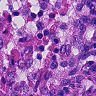
Metastatic tissue present: no